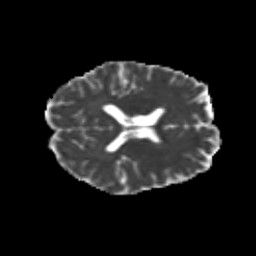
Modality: MD
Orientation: axial
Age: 19
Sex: female
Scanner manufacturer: siemens
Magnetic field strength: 3 T
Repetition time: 3.5 s
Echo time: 0.104 s